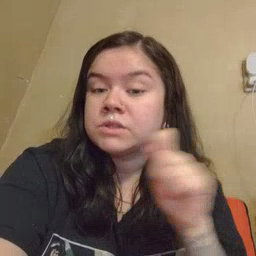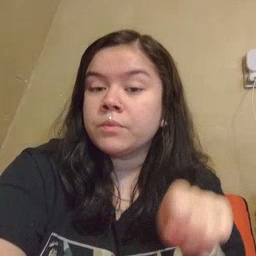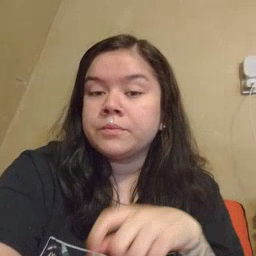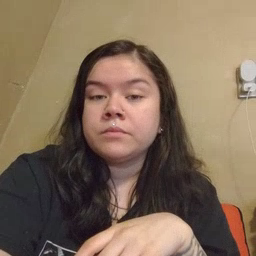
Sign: pencil